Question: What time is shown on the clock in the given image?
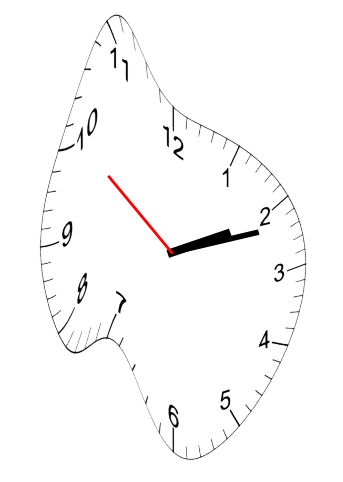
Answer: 02:11:51